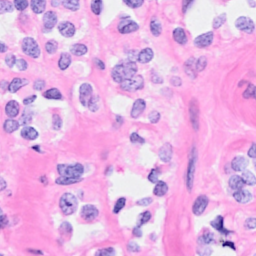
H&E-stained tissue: Breast